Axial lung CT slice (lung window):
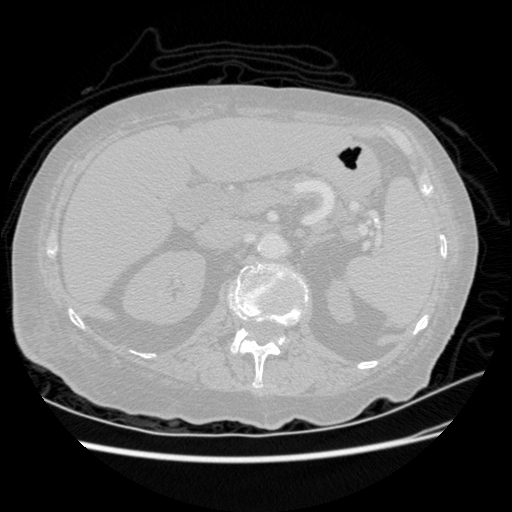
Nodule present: no